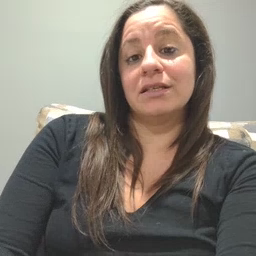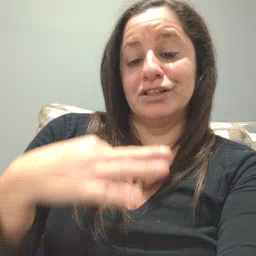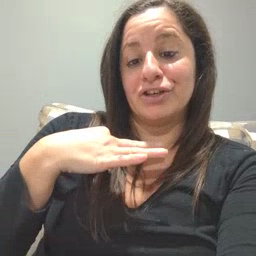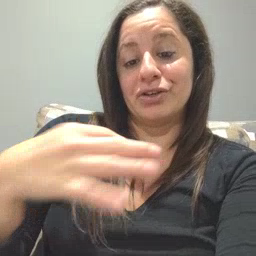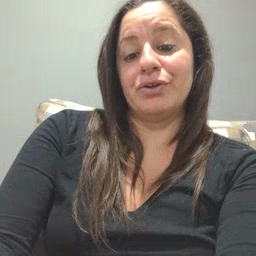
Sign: shirt